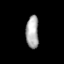
Tissue: prostate
Cell type: T cells
Senescence score: 0.2143
Nuclear area (px): 407
Mean DAPI intensity: 169.541